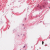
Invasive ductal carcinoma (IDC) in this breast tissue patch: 0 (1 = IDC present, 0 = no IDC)